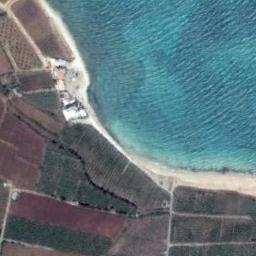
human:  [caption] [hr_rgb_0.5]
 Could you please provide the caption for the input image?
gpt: The green oceans and the red land .

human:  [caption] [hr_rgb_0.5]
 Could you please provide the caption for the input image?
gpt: The sea by the beach is blue .

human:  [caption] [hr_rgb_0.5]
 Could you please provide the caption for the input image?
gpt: There are many farmlands beside the beach, And the sea water is light blue .

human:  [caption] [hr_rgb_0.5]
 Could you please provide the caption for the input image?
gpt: The beach with white sand, And the farmland is next to the beach and the color of the seawater is blue .

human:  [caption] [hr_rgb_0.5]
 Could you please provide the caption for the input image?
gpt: There are lots of grass beside the beach .